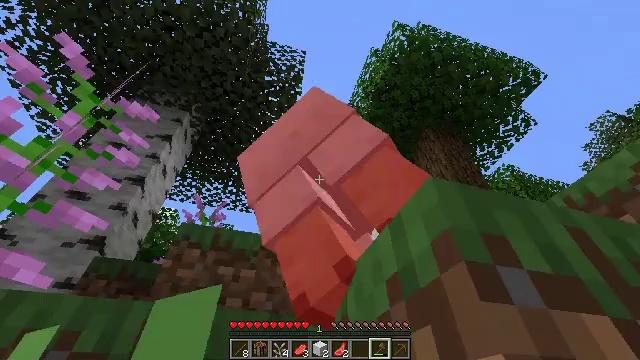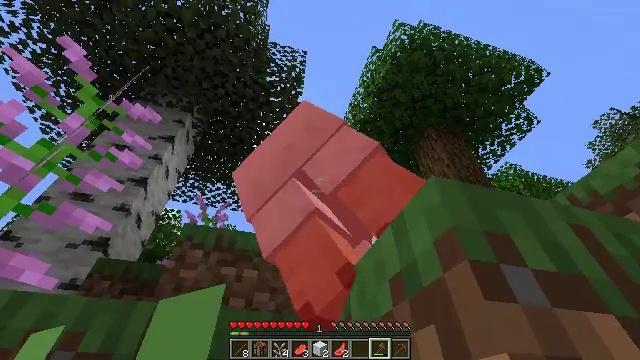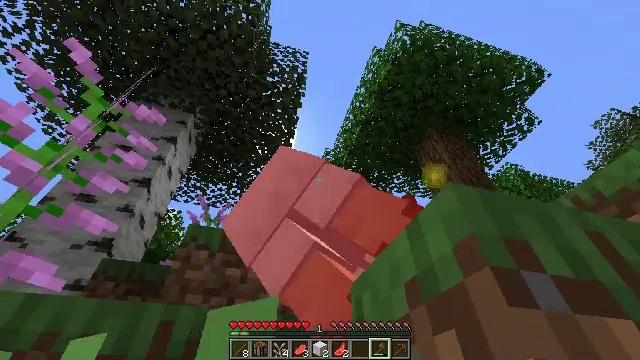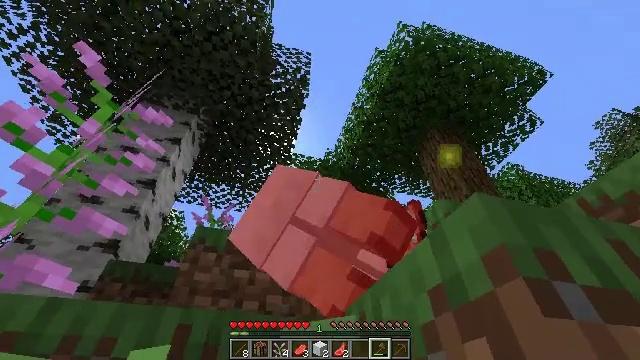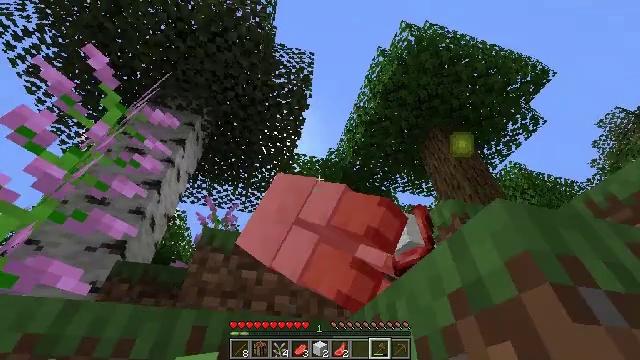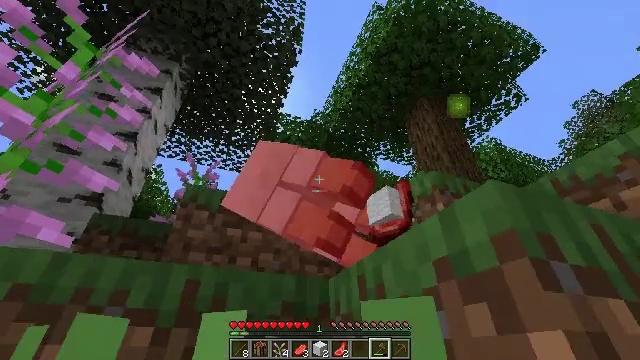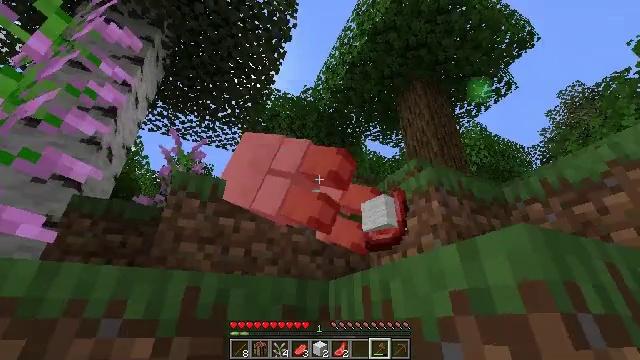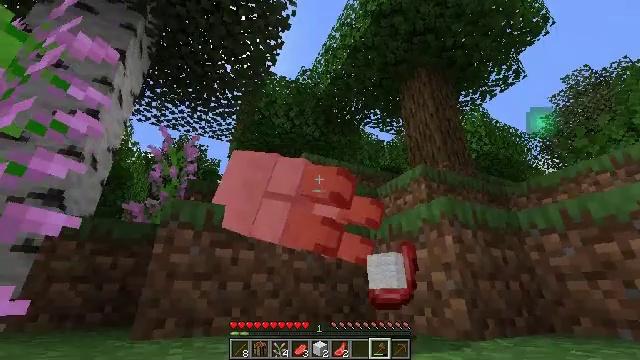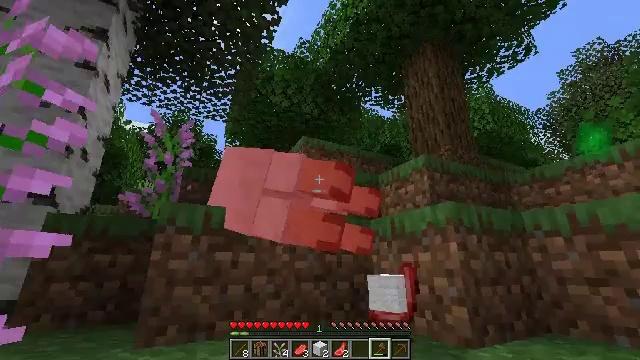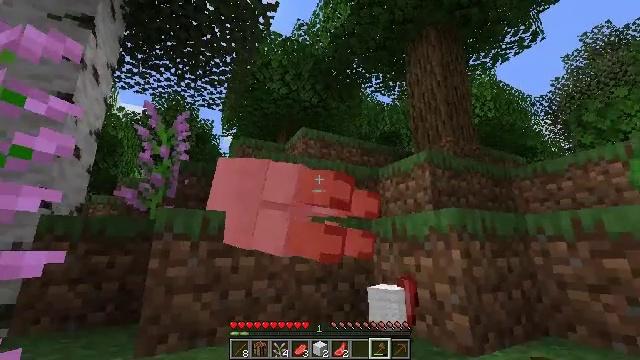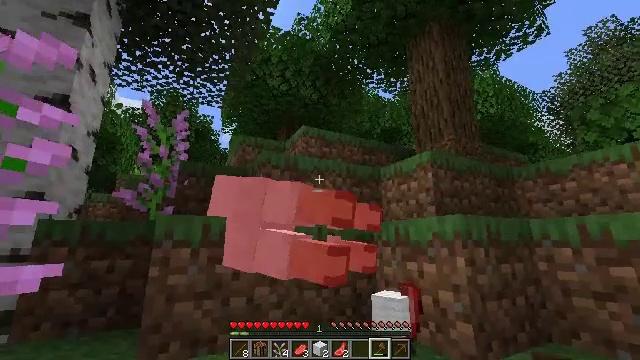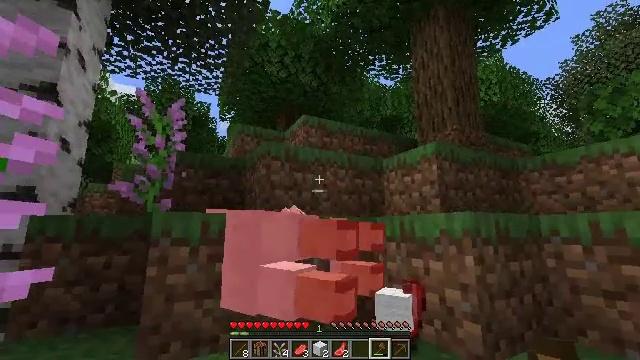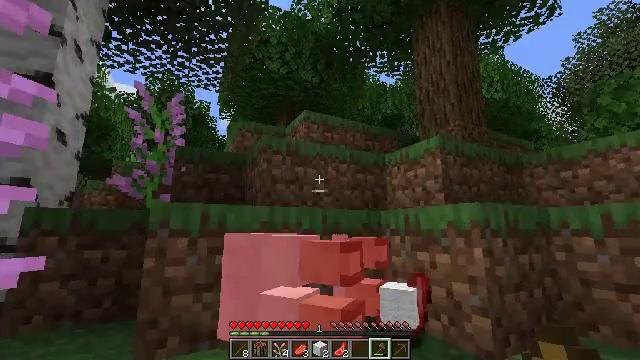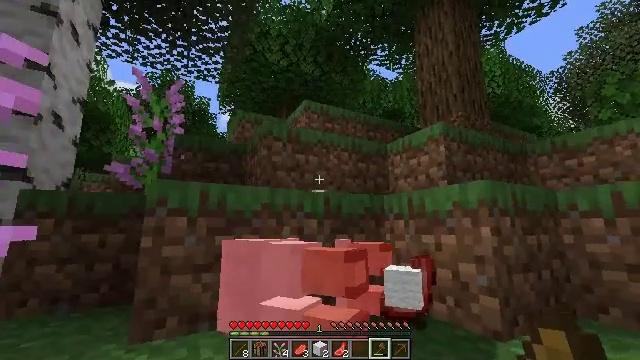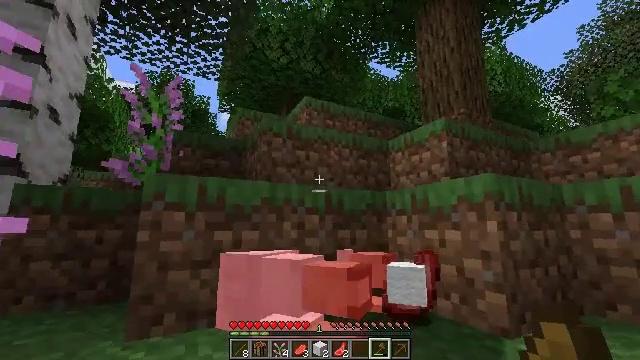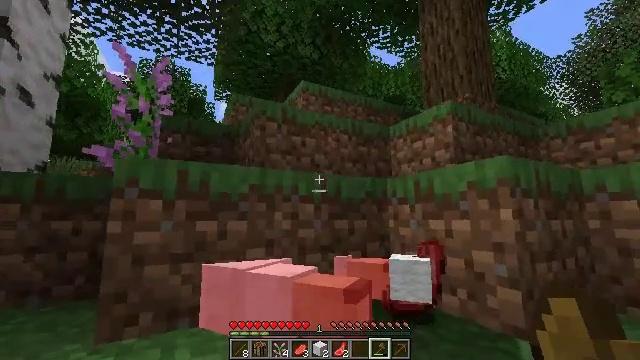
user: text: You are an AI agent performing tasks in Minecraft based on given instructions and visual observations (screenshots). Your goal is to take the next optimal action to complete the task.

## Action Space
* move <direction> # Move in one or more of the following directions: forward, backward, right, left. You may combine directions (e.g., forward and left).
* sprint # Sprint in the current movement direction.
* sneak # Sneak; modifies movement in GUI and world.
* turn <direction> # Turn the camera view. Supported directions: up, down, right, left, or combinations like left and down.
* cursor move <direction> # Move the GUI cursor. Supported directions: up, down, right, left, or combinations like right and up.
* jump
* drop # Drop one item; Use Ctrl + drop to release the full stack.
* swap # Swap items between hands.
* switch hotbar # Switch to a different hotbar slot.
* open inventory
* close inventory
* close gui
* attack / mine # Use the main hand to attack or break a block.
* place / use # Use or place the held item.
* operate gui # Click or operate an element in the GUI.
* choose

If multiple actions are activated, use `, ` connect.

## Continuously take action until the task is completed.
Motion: motion action
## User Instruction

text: Craft magenta dye.
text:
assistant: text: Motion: no_op
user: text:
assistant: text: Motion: move forward and move left
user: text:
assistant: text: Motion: move forward and move left
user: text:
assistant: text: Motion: move forward and move left
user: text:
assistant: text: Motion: move forward and move left, turn right and down
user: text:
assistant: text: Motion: move forward and move left, turn right and down, jump
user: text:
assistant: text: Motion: move forward, turn right and down, jump
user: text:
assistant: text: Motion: move forward, turn down, jump
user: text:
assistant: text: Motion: move forward, turn down
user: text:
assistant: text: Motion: move forward, turn down
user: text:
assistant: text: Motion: move forward, turn down
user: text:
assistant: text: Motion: move forward
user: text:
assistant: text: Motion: move forward
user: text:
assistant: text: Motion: move forward and move right
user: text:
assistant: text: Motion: move forward and move right, turn down
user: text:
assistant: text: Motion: move forward and move right, turn down, jump
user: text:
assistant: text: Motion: move forward and move right, turn down, jump
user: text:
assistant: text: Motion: move forward and move right, turn down, jump
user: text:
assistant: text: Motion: move forward and move right, turn left and down, jump
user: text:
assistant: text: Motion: move forward and move right, turn left and down, jump
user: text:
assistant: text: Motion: move forward and move right, turn left and down
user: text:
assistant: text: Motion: move forward and move right, turn left and down
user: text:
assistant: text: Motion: move forward, turn left and down
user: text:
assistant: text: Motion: move forward, turn left and down
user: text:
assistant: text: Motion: move forward, turn left and down
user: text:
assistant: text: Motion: move forward, turn left and down
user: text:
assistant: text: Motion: move forward, turn left
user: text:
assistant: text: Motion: move forward
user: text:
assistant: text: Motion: move forward
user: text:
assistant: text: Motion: turn left and down